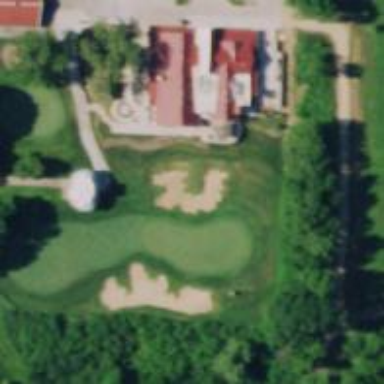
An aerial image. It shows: Golf hole.